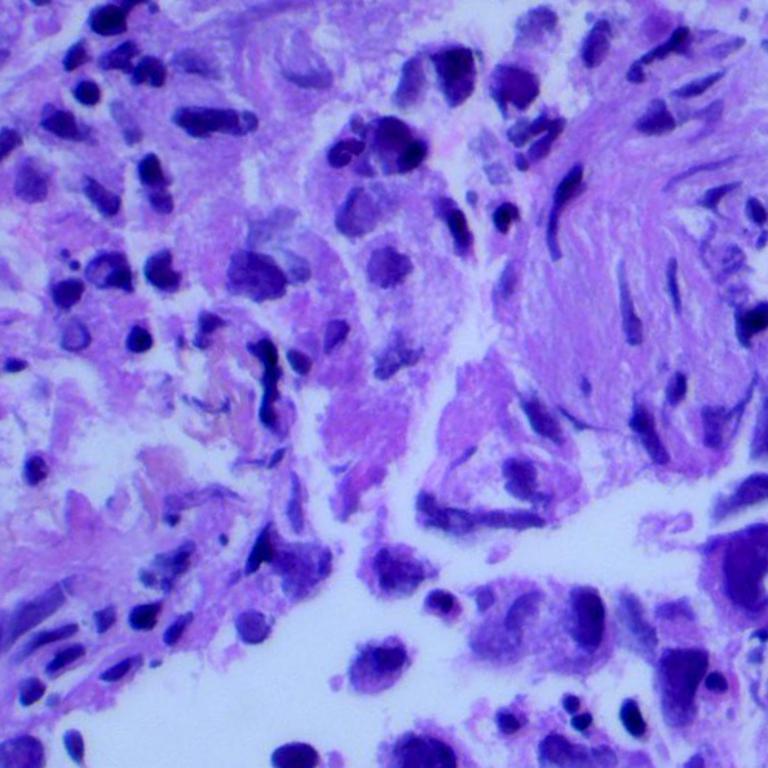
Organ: lung
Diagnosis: adenocarcinomas